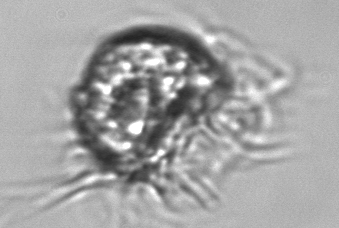
Label: Leegaardiella_ovalis